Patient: sex M, age 80
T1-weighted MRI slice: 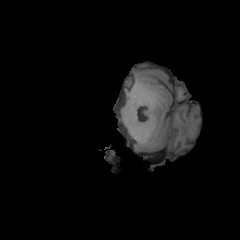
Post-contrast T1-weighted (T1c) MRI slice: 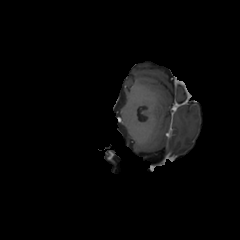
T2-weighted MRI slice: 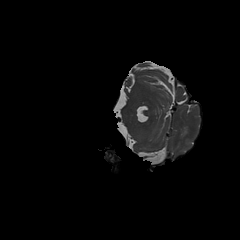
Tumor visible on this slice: yes
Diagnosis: Glioblastoma, IDH-wildtype
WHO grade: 4